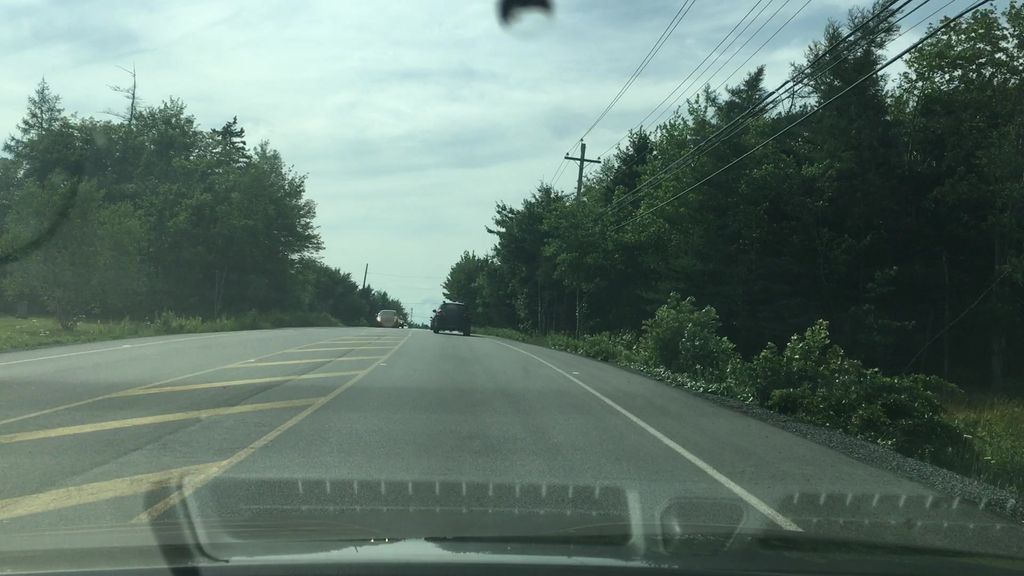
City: halifax